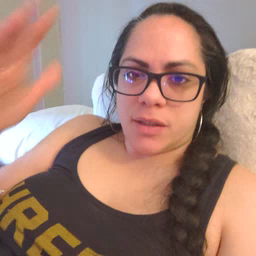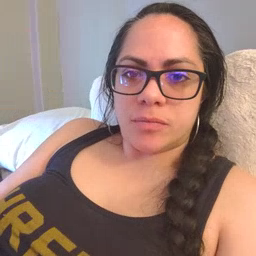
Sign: orange